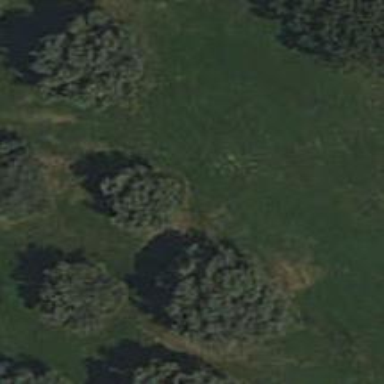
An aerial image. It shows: Evergreen broadleaved tree.